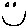
Label: smiley face